Field crop: maize
Growth stage: 2
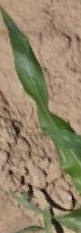
Species: maize